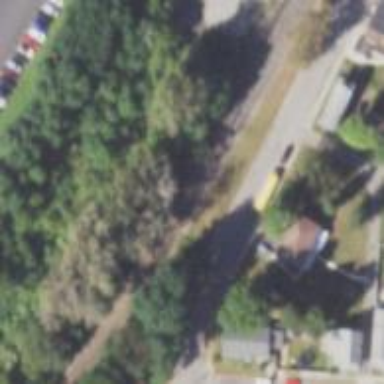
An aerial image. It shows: Railway siding for service.